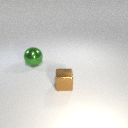
large green metal sphere behind small brown metal cube